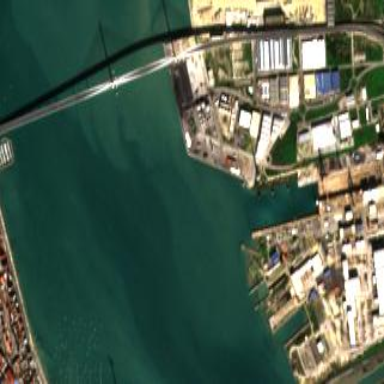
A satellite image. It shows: Industrial area designated as port.